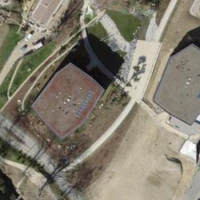
EUNIS habitat code: 52
Species observed at this site:
Arbutus unedo